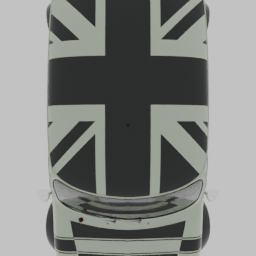
Label: mechanical